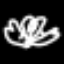
Label: angel